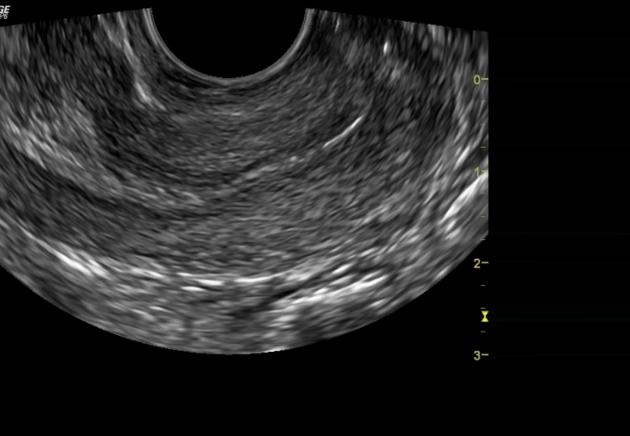
Label: notinfected